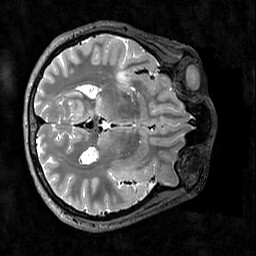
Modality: T2w
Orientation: axial
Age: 31
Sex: female
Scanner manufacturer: siemens
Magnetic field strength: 3 T
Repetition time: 3.2 s
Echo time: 0.565 s